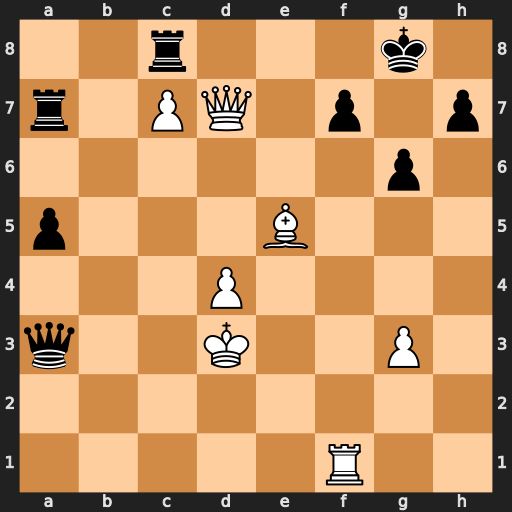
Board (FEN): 2r3k1/r1PQ1p1p/6p1/p3B3/3P4/q2K2P1/8/5R2
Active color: w
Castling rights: -
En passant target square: -
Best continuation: Ke4 Raxc7 Bxc7